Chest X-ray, AP view. Patient: 65 years old, sex M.
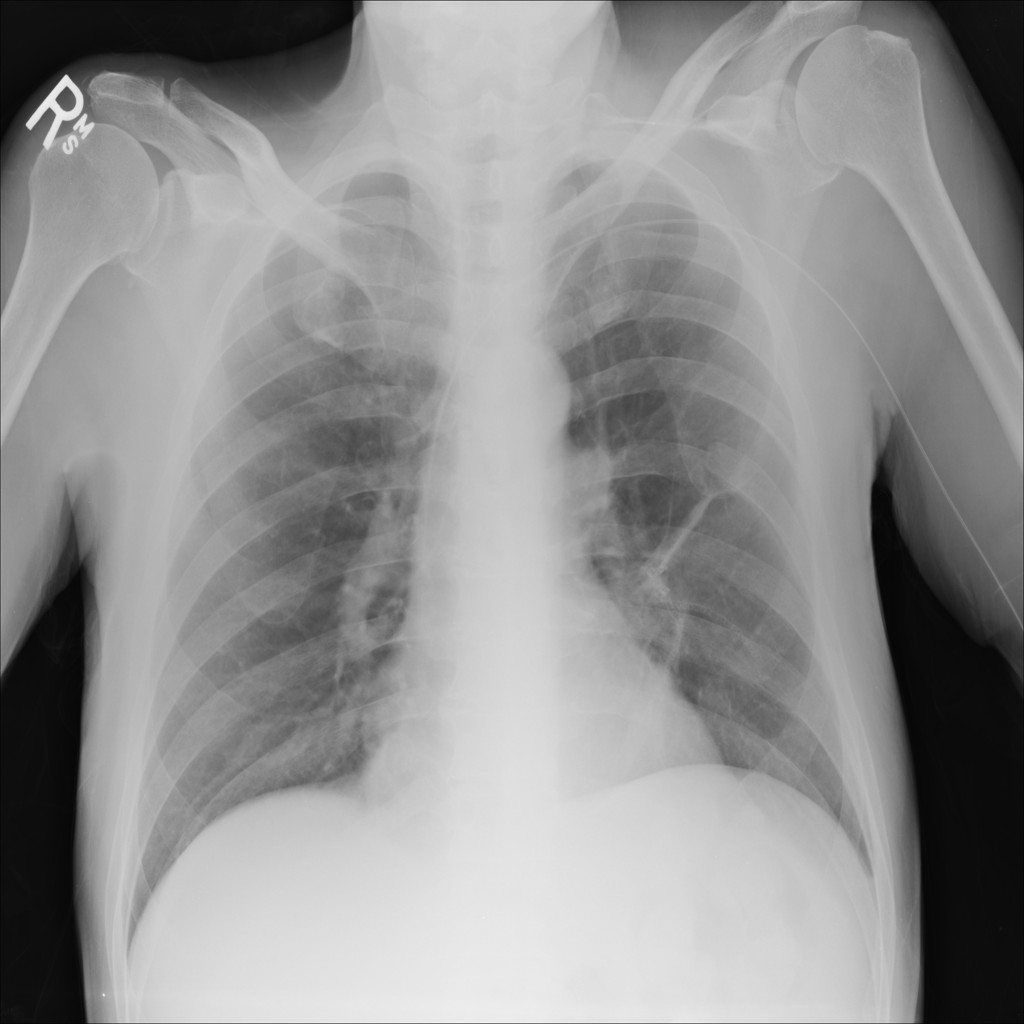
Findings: No Finding